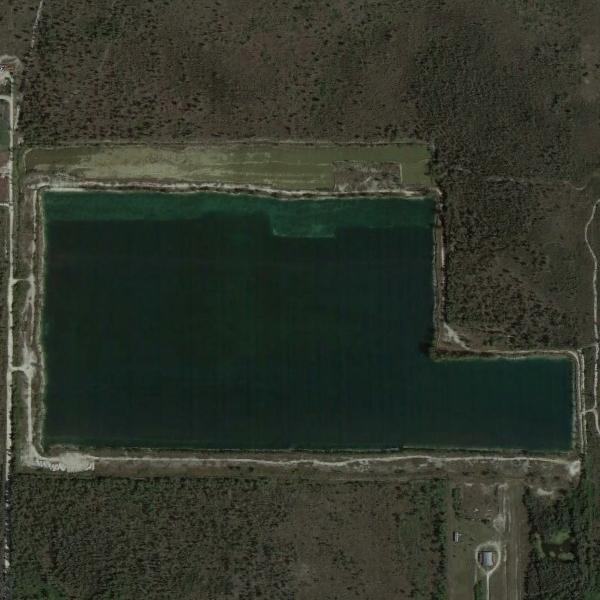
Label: Pond